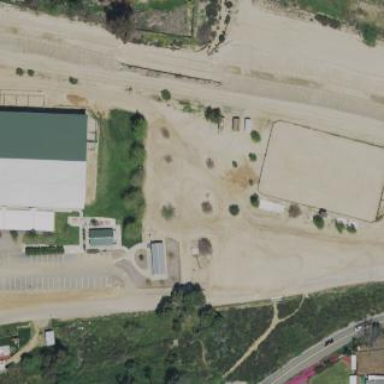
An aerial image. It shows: Sports centre dedicated to equestrian activities.